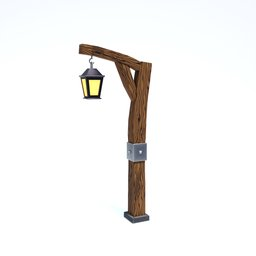
Label: lighting